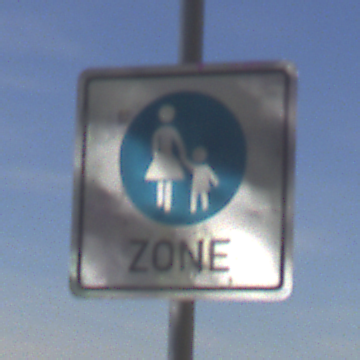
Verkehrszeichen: BeginnFussgaengerzone
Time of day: MorningAfternoon
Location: Outdoor (RoadRail)
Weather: PartlyCloudy
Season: NotSpecified
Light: Natural